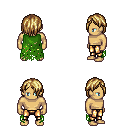
a pixel art fantasy rpg character, male body template, human, tanned skin, green tattered cape, gold greaves, blonde bangs hairstyle, four views (front, back, left, right), 2x2 character sprite sheet, small pixel art, hard edges, no anti-aliasing